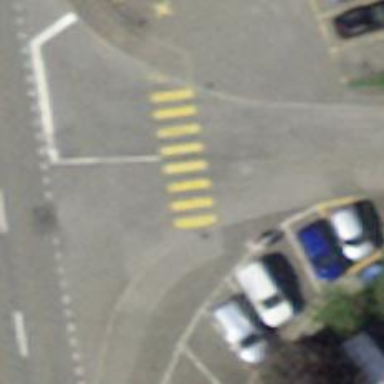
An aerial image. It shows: Asphalt footway with marked zebra crossing.